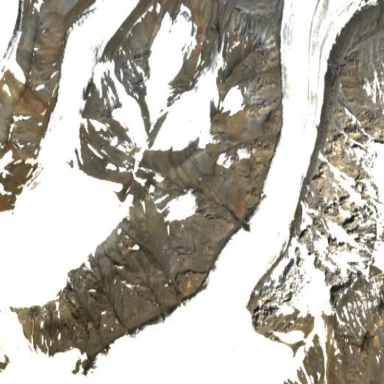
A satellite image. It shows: Majestic glacier in the distance.